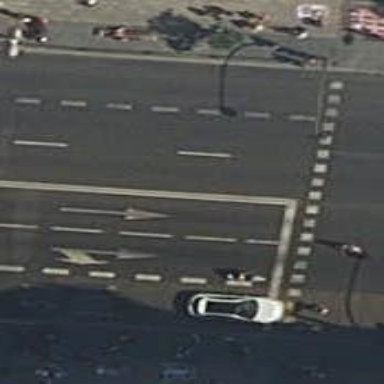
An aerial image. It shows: Road with traffic signals at crossing.